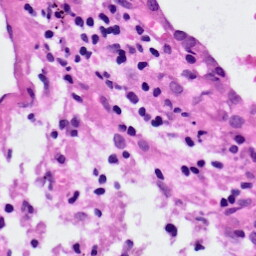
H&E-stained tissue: Lung